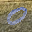
Label: 0